【题型】解答题　【知识点】平面几何　【难度】hard
如图，已知矩形 \(ABCD\) 中，\(AB = 1\)，\(BC = 2\)，点 \(P\) 是边 \(AD\) 上一动点，过点 \(P\) 作 \(PE \perp AC\)，垂足为点 \(E\)，连接 \(BE\)，过点 \(E\) 作 \(EF \perp BE\)，交边 \(AD\) 于点 \(F\)（点 \(F\) 与点 \(A\) 不重合）。

\vspace{0.5em}
(1) 当 \(F\) 是 \(AP\) 的中点时，求证：\(BA = BE\)；

\vspace{0.5em}
(2) 当 \(AP\) 的长度取不同值时，在 \(\triangle PEF\) 中是否存在长度保持不变的边？如果存在，请指出并求其长度，如果不存在，请说明理由；

\vspace{0.5em}
(3) 延长 \(PE\) 交 \(BC\) 于点 \(G\)，连接 \(FG\)，\(\triangle EFG\) 与 \(\triangle AEF\) 能否相似，若能相似，求出此时 \(AP\) 的长；若不能相似，请说明理由。
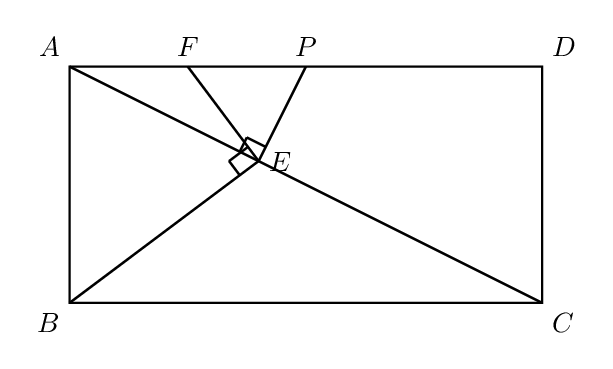
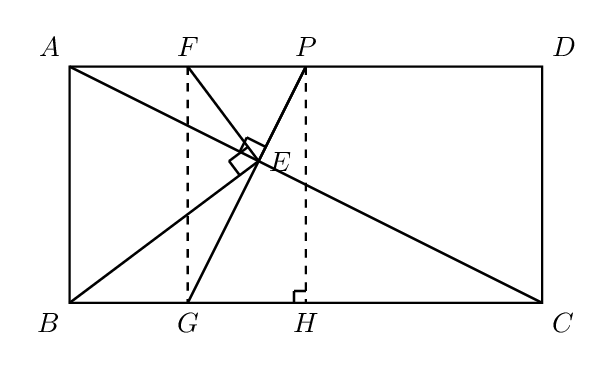
【解答】
\pagestyle{empty}
\noindent
【答案】(1) 证明见解析\\
(2) 存在，$PF$ 的长度不变，$PF = \dfrac{1}{2}$\\
(3) 能相似，$AP = \dfrac{\sqrt{5}}{2}$

\vspace{0.5em}
【分析】本题考查了矩形的性质和判定，等腰三角形的性质及判定，相似三角形的性质和判定，锐角三角函数的比值关系等知识点，灵活运用角的等量关系建立边的比值关系是解题的关键。

(1) 利用斜边的中线是斜边的一半的性质和矩形的性质，通过角的等量代换得到 $\angle BAE = \angle BEA$ 即可；

(2) 通过角的等量代换和相似三角形的判定方法证出 $\triangle EPF \backsim \triangle EAB$，即可根据比值关系求解；

(3) 连接 $FG$，过点 $P$ 作 $PH \perp BC$，垂足为 $H$，通过角的等量代换和边的比值关系判定出四边形 $PFGH$ 是矩形，然后再利用角的等量代换证出 $\angle PAE = \angle FGP$。当 $\angle AFE = \angle FEG$（均为钝角）时，可得到 $\triangle EFG \backsim \triangle EFA$，从而得到 $PE = PF = \dfrac{1}{2}$，再利用勾股定理运算求解即可。

\vspace{0.5em}
【详解】(1) 解：$\because PE \perp AC$，$F$ 为 $AP$ 的中点，

$\therefore AF = EF$，

$\therefore \angle FAE = \angle FEA$，

$\because$ 四边形 $ABCD$ 为矩形，

$\therefore \angle BAD = 90^\circ$，

$\because EF \perp BE$，

$\therefore \angle FEB = 90^\circ = \angle BAD$，

$\therefore \angle FEB - \angle FEA = \angle BAD - \angle FAE$，
$\therefore \angle BAE = \angle BEA$，

$\therefore AB = BE$；

\vspace{0.5em}
(2) 解：$PF$ 的长度不变，理由如下：

$\because AD \parallel BC$，

$\therefore \angle DAC = \angle ACB$，

$\because$ 四边形 $ABCD$ 为矩形，$PE \perp AC$，

$\therefore \angle PEA = \angle ABC = 90^\circ$，

$\therefore \tan\angle DAC = \dfrac{PE}{AE} = \tan\angle ACB = \dfrac{AB}{BC} = \dfrac{1}{2}$，

$\because \angle FAE + \angle BAC = \angle FAE + \angle APE = 90^\circ$，

$\therefore \angle BAC = \angle APE$，

又 $\because \angle PEA = \angle FEB = 90^\circ$，

$\therefore \angle PEA - \angle FEA = \angle FEB - \angle FEA$，

$\therefore \angle AEB = \angle FEP$，

$\therefore \triangle EPF \backsim \triangle EAB$，

$\therefore \dfrac{PF}{AB} = \dfrac{PE}{AE} = \dfrac{1}{2}$，

$\because AB = 1$，

$\therefore PF = \dfrac{1}{2}$。

\vspace{0.5em}
(3) 连接 $FG$，过点 $P$ 作 $PH \perp BC$，垂足为 $H$，如图所示：

$\therefore PH = AB = 1$，$\angle PHG = 90^\circ$，

由题意可得：$PG \perp AC$，

$\therefore \angle GEC = \angle PEC = \angle PHG = 90^\circ$，

$\therefore \angle ECG + \angle EGC = \angle GPH + \angle EGC$，

$\therefore \angle ECG = \angle GPH$，

$\therefore \tan\angle ECG = \tan\angle GPH = \dfrac{AB}{BC} = \dfrac{GH}{PH} = \dfrac{1}{2}$，

$\therefore GH = \dfrac{1}{2} = PF$，

$\because$ 四边形 $ABCD$ 为矩形，

$\therefore PF \parallel GH$，

$\therefore$ 四边形 $PFGH$ 是矩形，

$\therefore \angle FGH = 90^\circ$，

$\therefore \angle PAE + \angle APE = \angle APE + \angle FGP = 90^\circ$，

$\therefore \angle PAE = \angle FGP$，

$\therefore$ 当 $\angle AFE = \angle FEG$（均为钝角），$\triangle EFG \backsim \triangle EFA$，

$\therefore \angle PFE = \angle FEP$，

$\therefore PE = PF = \dfrac{1}{2}$，

$\because \tan\angle DAC = \dfrac{PE}{AE} = \dfrac{1}{2}$，

$\therefore AE = 1$，

$\therefore AP = \sqrt{AE^2 + PE^2} = \sqrt{1^2 + \left(\dfrac{1}{2}\right)^2} = \dfrac{\sqrt{5}}{3}$。
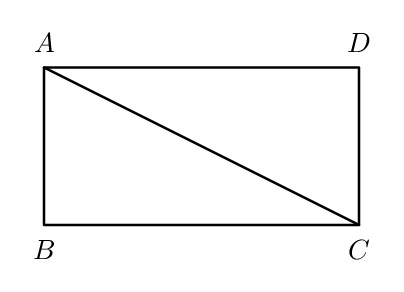